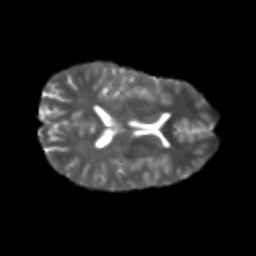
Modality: T2w
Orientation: axial
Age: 23
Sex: male
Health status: healthy
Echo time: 0.074 s